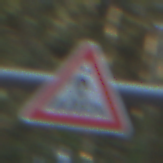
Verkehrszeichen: FussgaengerueberwegLinks
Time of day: MorningAfternoon
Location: Outdoor (Nature)
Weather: Clear
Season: NotSpecified
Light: Natural